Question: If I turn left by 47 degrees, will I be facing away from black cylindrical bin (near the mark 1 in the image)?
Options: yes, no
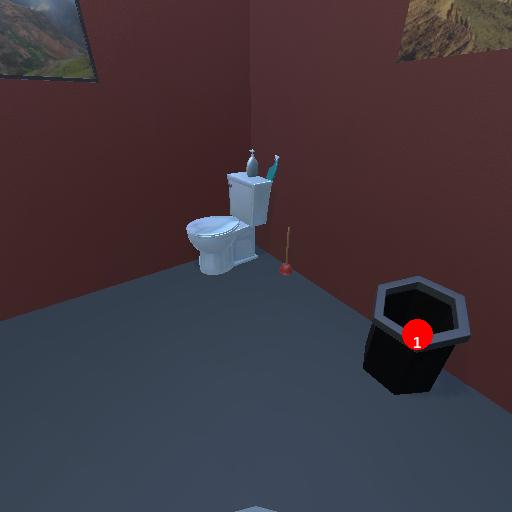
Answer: yes